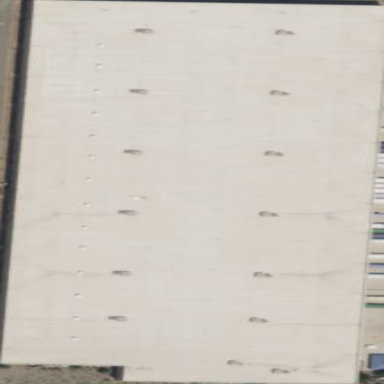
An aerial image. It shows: Warehouse building.